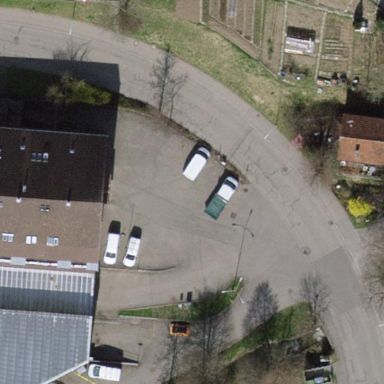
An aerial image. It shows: Parking area with asphalt surface.